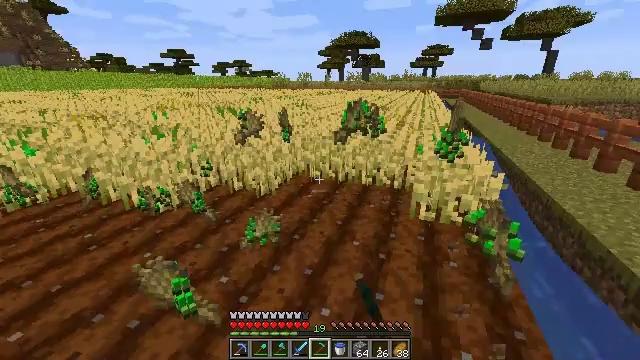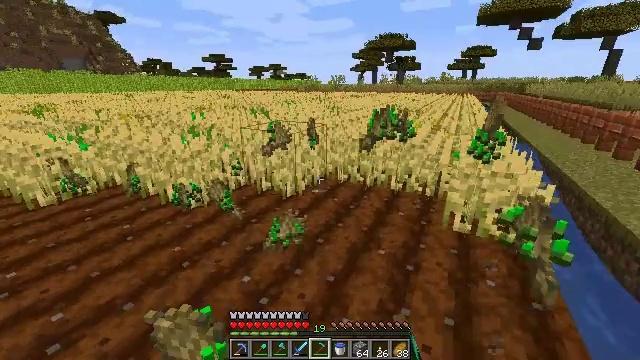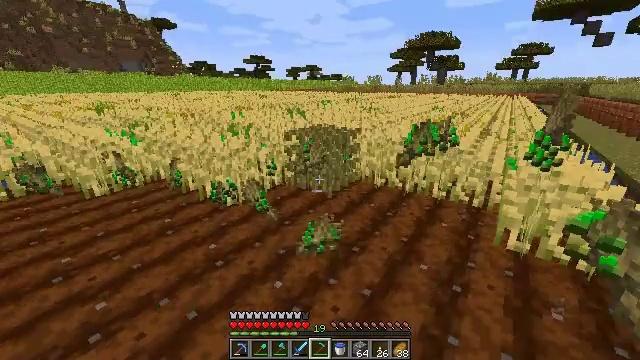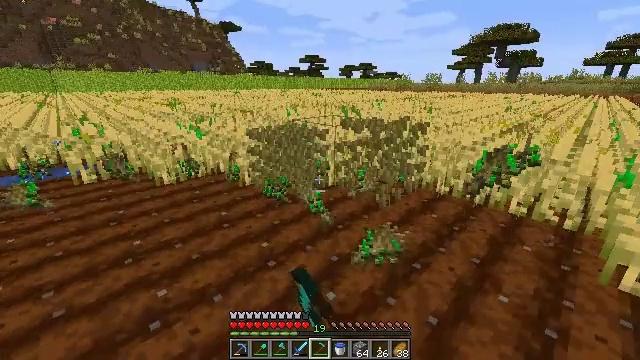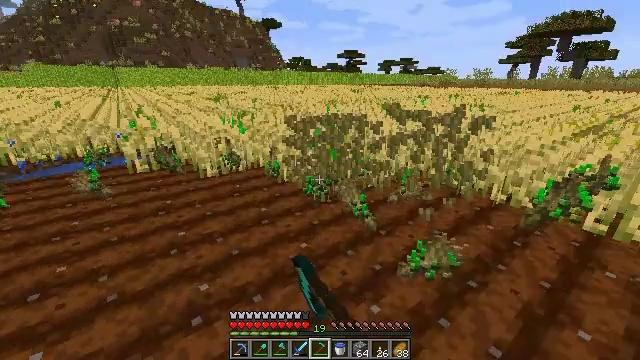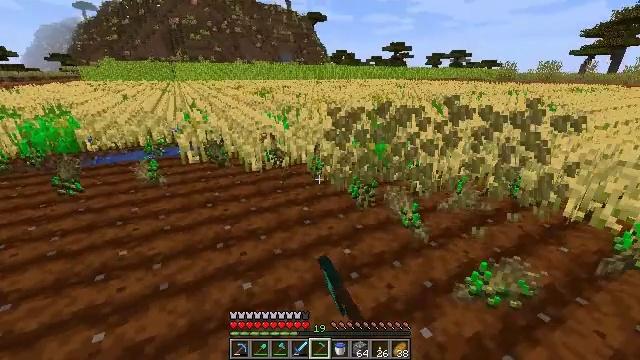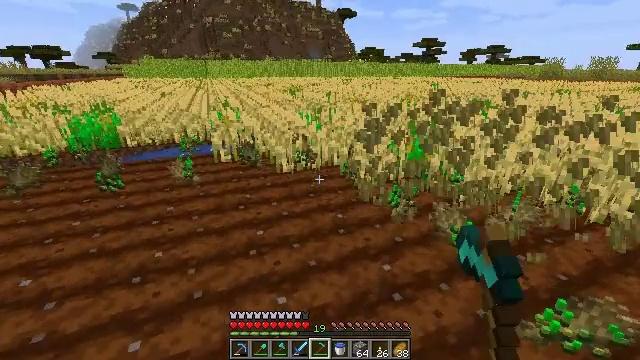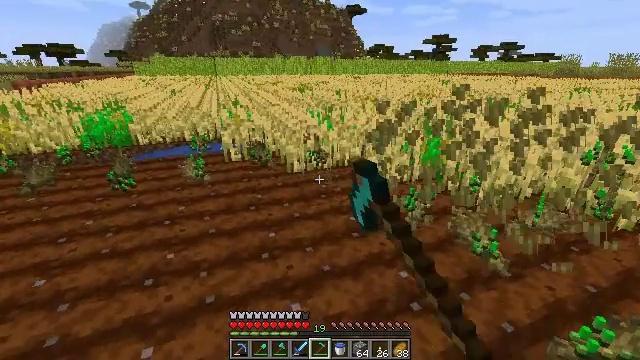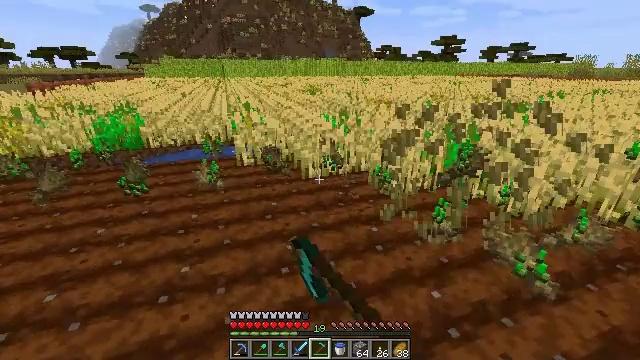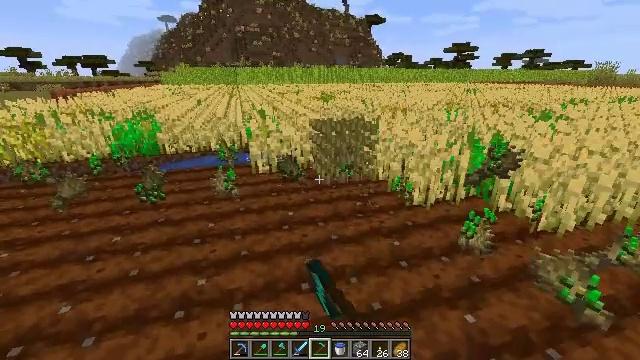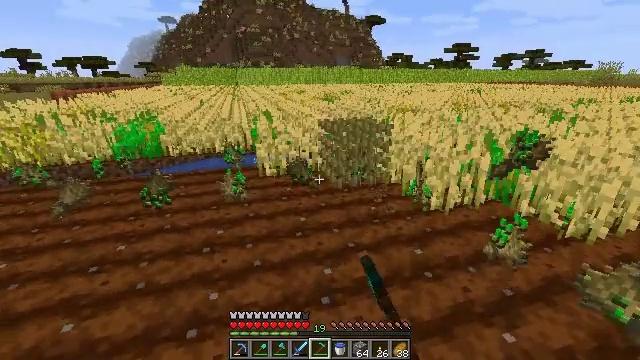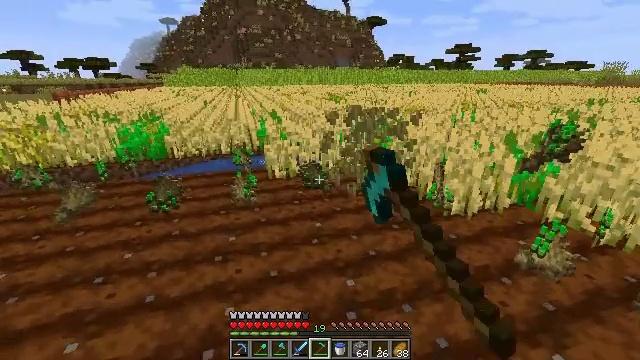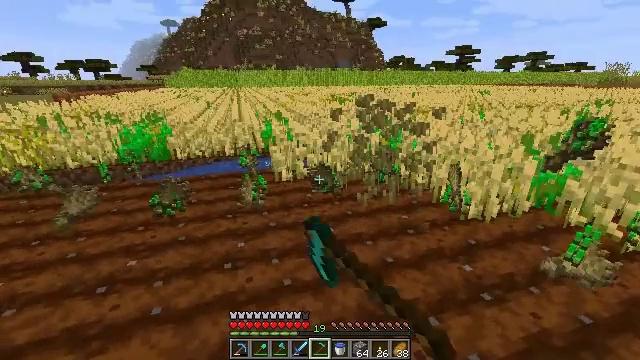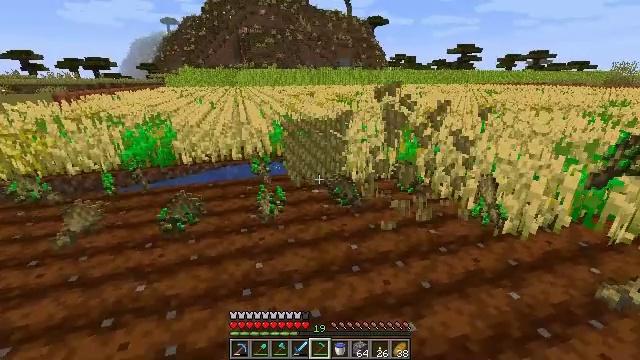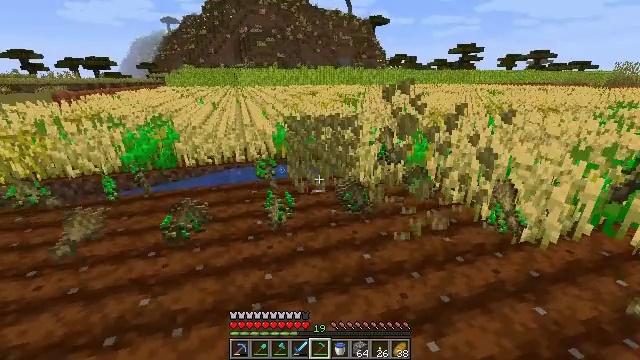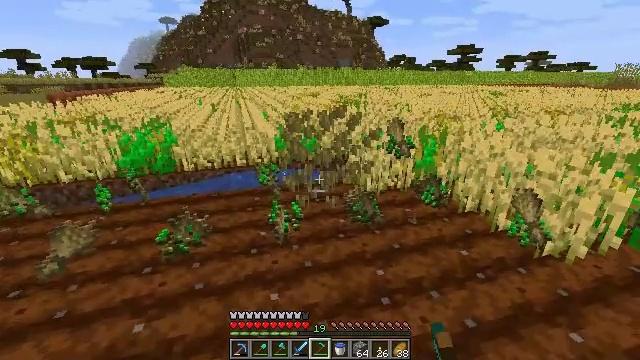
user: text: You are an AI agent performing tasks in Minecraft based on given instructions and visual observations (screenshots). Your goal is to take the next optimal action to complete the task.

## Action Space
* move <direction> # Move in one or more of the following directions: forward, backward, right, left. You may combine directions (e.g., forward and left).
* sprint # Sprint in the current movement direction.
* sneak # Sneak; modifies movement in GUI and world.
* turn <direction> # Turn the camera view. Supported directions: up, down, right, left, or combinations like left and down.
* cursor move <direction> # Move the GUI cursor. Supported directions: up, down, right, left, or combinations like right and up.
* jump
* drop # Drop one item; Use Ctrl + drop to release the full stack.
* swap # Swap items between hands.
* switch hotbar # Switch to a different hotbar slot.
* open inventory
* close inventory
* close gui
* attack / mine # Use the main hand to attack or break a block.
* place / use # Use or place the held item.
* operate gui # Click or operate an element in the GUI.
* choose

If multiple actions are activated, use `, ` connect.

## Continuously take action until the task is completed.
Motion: motion action
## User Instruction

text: Break the mature wheat plants.
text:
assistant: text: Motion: move forward and move left, turn left, attack / mine
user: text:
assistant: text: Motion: move forward and move left, turn left, attack / mine
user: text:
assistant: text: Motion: move forward and move left, turn left, attack / mine
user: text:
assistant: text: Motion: move forward and move left, turn left, attack / mine
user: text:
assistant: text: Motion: move forward and move left, turn left and down, attack / mine
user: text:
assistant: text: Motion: move forward and move left, turn left, attack / mine
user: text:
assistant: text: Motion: move forward and move left, turn left, attack / mine
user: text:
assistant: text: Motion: move forward and move left, turn left, attack / mine
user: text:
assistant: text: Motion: move forward and move left, turn left and up, attack / mine
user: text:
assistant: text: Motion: move forward and move left, attack / mine
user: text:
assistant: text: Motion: move forward and move left, attack / mine
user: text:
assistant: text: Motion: move forward and move left, attack / mine
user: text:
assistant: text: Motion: move forward and move left, attack / mine
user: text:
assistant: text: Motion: move forward and move left, attack / mine
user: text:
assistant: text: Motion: move forward, attack / mine
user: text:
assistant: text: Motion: move forward and move right, turn right, attack / mine
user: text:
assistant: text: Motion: move forward and move right, turn right, attack / mine
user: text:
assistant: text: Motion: move forward and move right, turn right, attack / mine
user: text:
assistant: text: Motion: move forward and move right, turn right, attack / mine
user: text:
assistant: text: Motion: move forward and move right, turn right and down, attack / mine
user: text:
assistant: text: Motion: move forward and move right, turn right, attack / mine
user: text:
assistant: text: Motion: move forward and move right, turn right, attack / mine
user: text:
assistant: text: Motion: move forward and move right, turn right, attack / mine
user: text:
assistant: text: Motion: move forward and move right, turn right, attack / mine
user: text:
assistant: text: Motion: move forward and move right, turn right, attack / mine
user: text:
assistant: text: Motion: move forward and move right, turn right, attack / mine
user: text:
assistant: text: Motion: move forward and move right, turn right, attack / mine
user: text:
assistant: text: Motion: move forward and move right, turn right, attack / mine
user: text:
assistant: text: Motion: move forward and move right, turn right, attack / mine
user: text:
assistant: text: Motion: move forward and move right, turn right, attack / mine